Question:
My goal is not to use it in a real website, it's for knowledge and fun.
I want to write something like :
'''
var =3;
alert( );
'''
(not with the space but with a specific unicode character)
Is it possible? And if not, is there something equivalent?
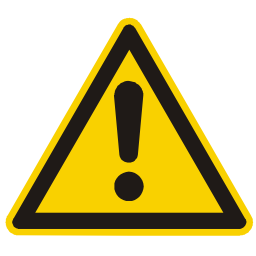
Answer: Although you cannot use any of the Unicode whitespace characters as "raw" names, you can do a bit of magic with 'window' and bracket notation.
For example:
'''
window[" "] = 1;
alert(window[" "]);
'''
These are not "named" per se, as you cannot reference them without fiddling with properties of 'window', since JavaScript ignores spaces, but they will do the trick when it comes to obfuscation.
Of course, this could be extended arbitrarily to any object; 'window' is not a requirement, but it is what came to mind since all global variables are properties of 'window'. To that end, you could have something like:
'''
var vars = {};
vars[" "] = 1;
vars[" "] = 2;
vars[" "] = 3;
alert(vars[" "] + vars[" "] + vars[" "]);
'''
I think this is as close as you'll be able to get to having variables named with whitespaces. They're not variables in the sense of the 'var' keyword, but they are as close as you're likely to come.
Of course, you can use Unicode whitespace characters as properties too:
'''
var vars = {};
vars[" "] = 1; // uses em quad, U+2001
alert(vars[" "]); // real variable, alerts 1
alert(vars[" "]); // fake variable, alerts undefined
'''
In this case, I use U+2001 as a property. It looks mighty similar to the one after it, which is just a generic space in a string, but they are not the same as the alert suggests.
A potential "issue" with this, in terms of obfuscation, is that the strings are very clearly delimited thanks to proper monospace fonts and syntax highlighting, so I am not sure how useful raw spaces themselves will be. However, if you throw in some of the fancier Unicode spaces, your results may be better.